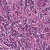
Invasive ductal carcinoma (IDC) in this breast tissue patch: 1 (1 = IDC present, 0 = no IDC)